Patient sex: F
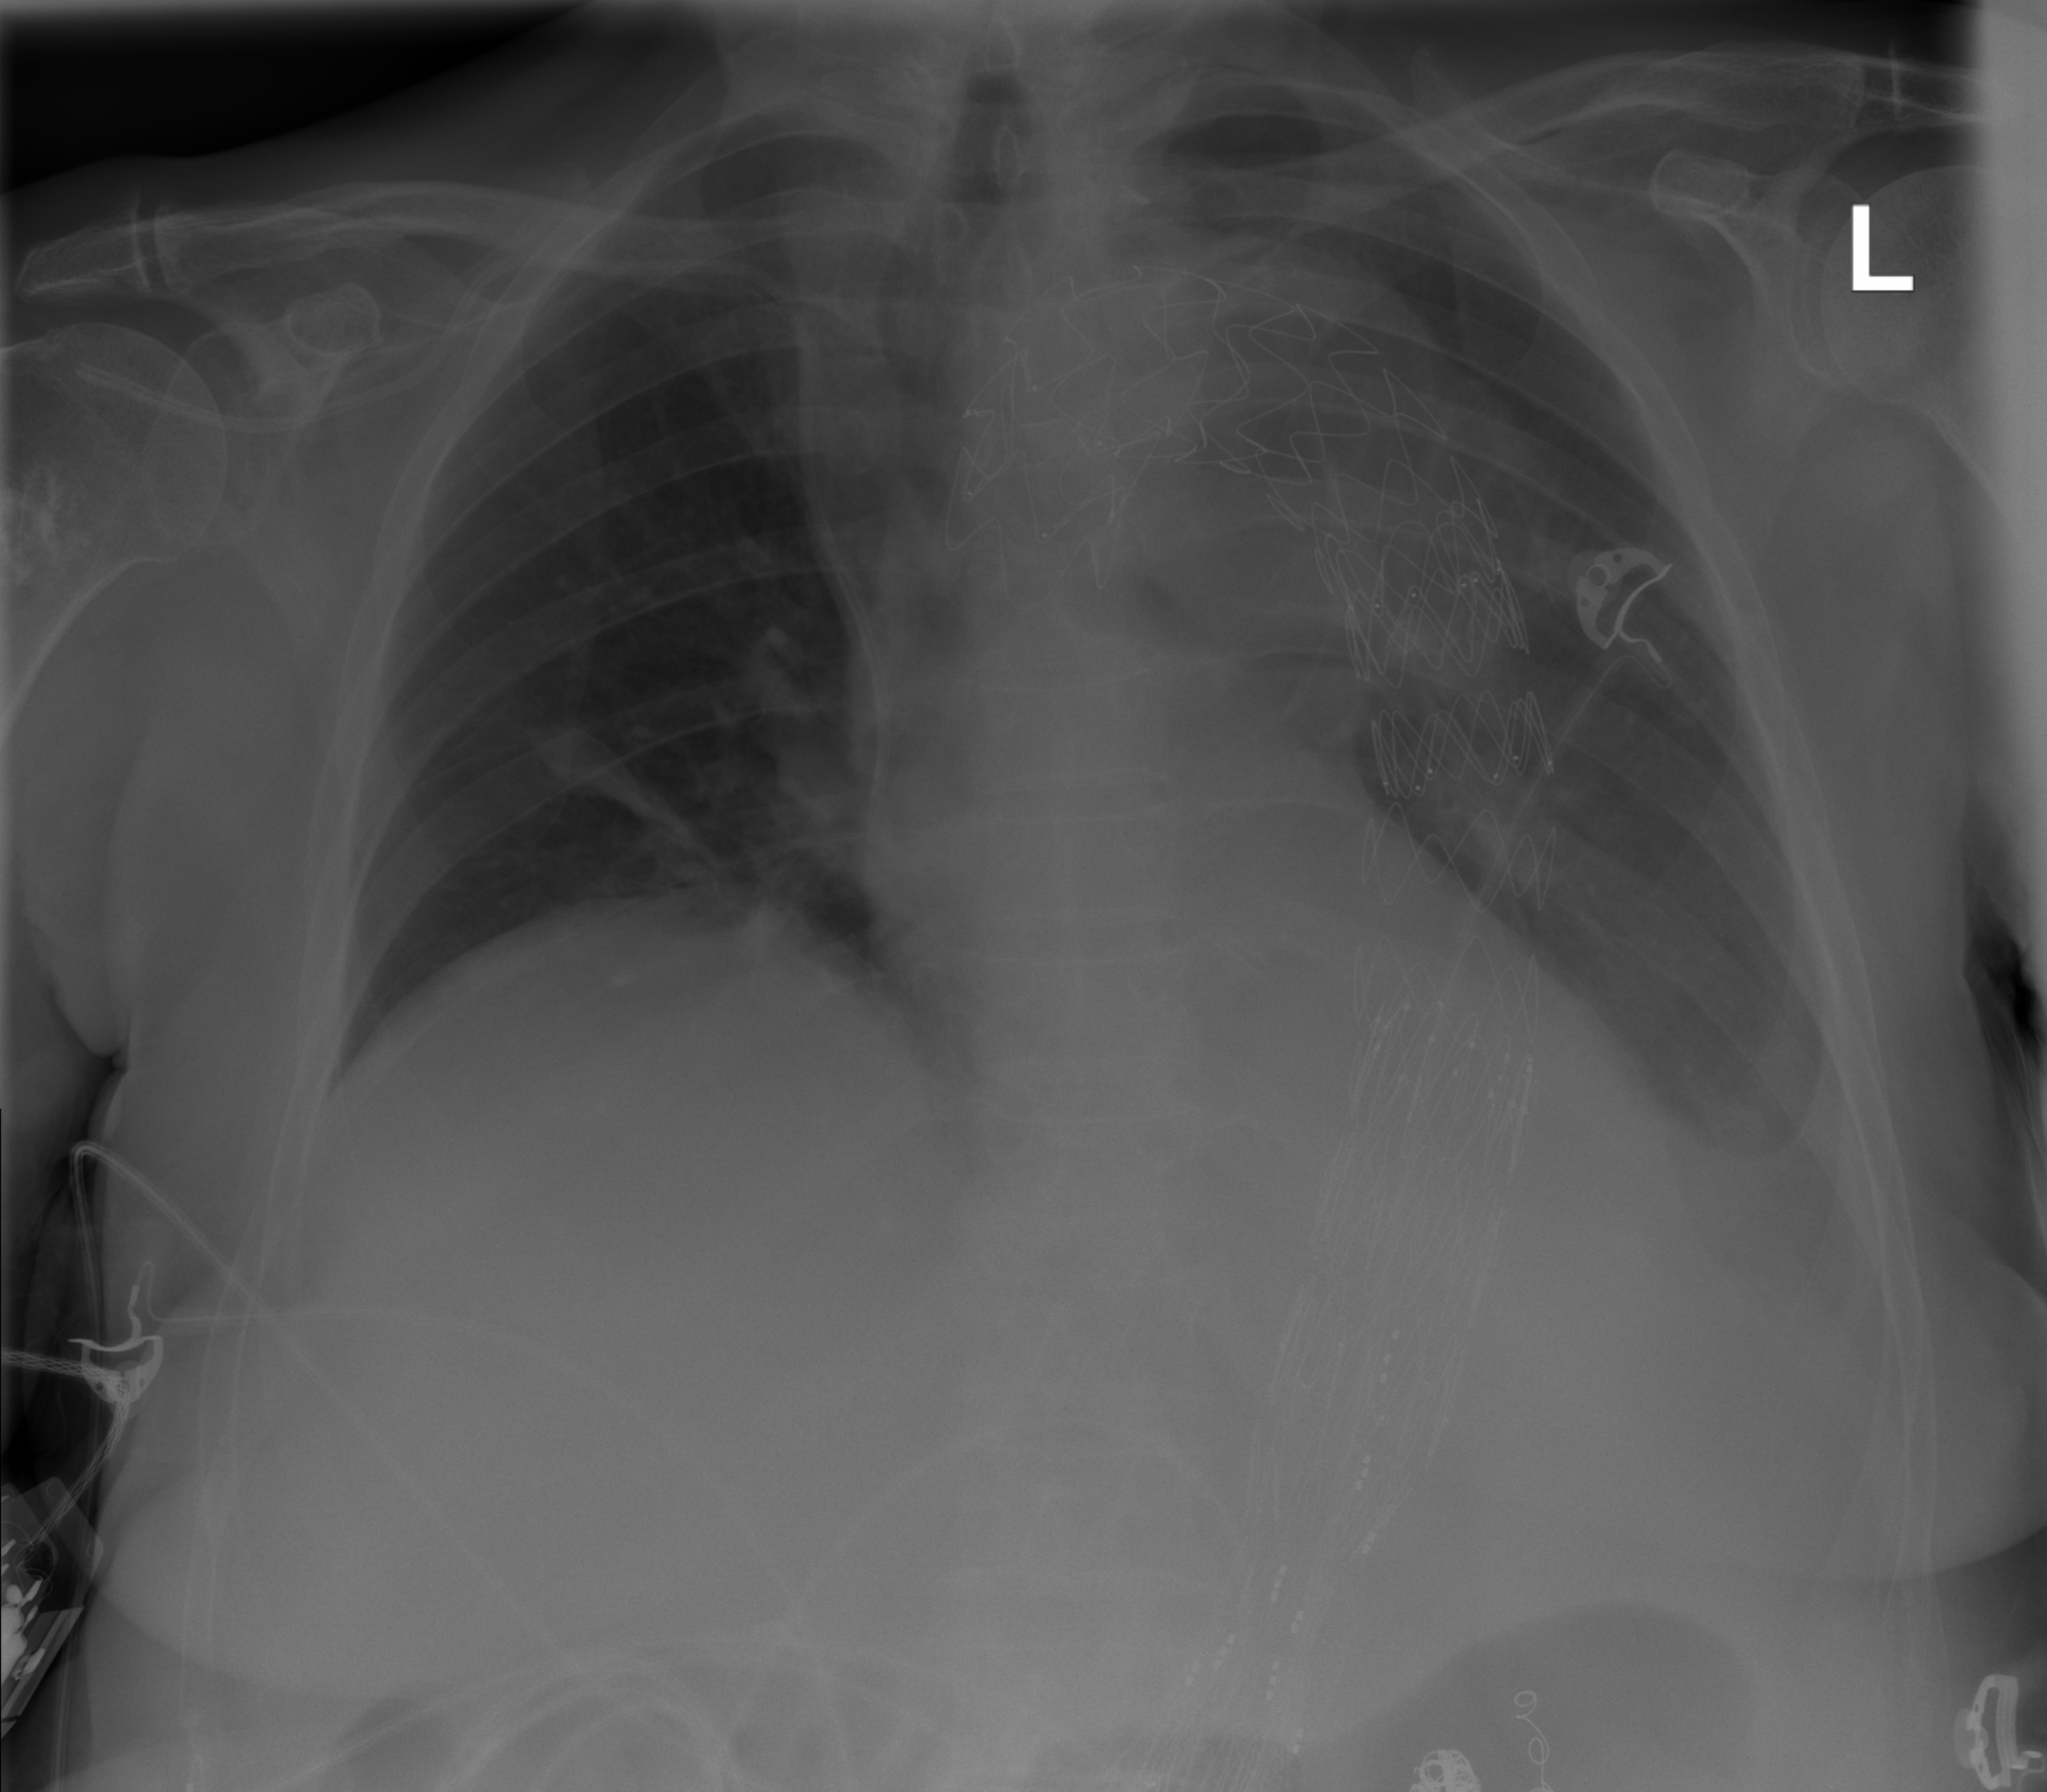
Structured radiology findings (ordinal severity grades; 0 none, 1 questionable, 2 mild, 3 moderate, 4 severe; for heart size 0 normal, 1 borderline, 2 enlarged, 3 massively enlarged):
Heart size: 0
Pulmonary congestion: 0
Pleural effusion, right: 0
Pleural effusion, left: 2
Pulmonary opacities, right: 0
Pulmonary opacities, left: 0
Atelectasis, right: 2
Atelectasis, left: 2